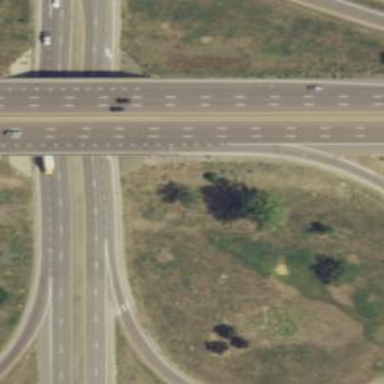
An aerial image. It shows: Motorway junction.